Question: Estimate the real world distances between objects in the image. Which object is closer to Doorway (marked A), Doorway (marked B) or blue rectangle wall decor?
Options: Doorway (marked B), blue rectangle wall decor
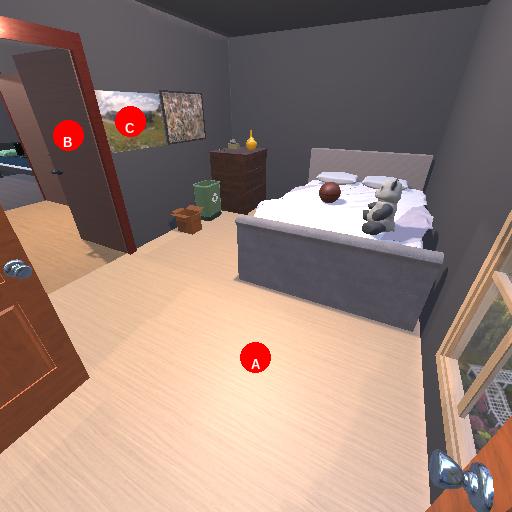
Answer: Doorway (marked B)